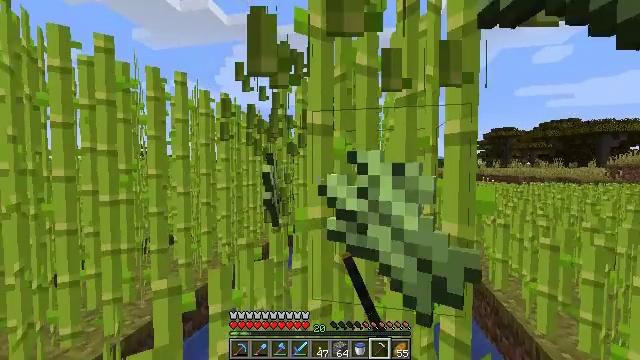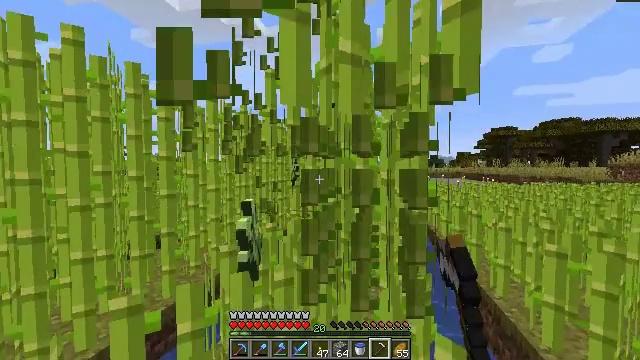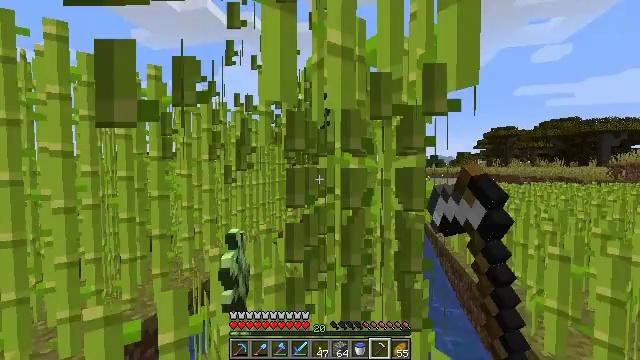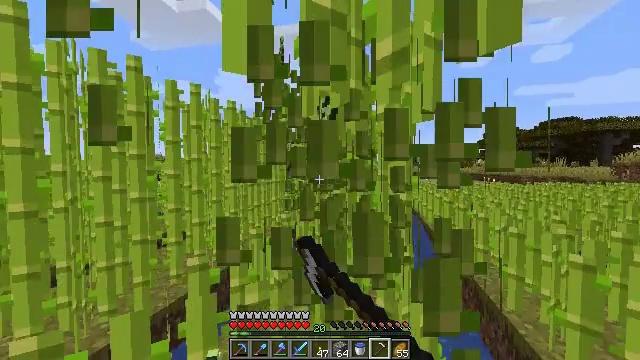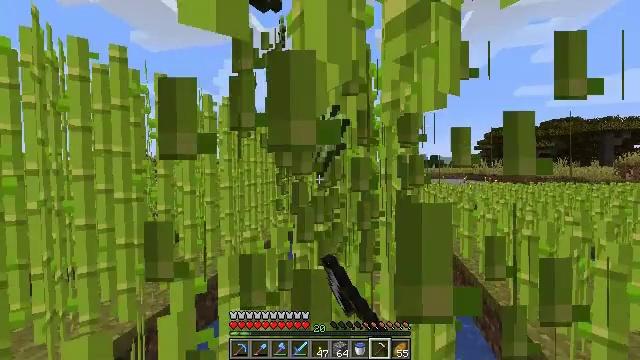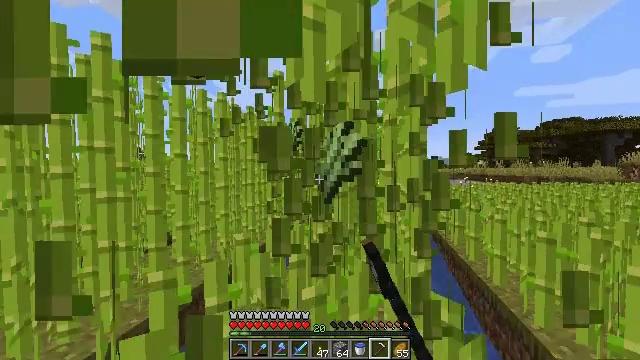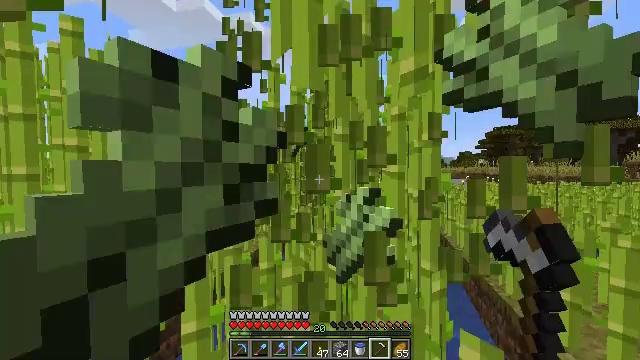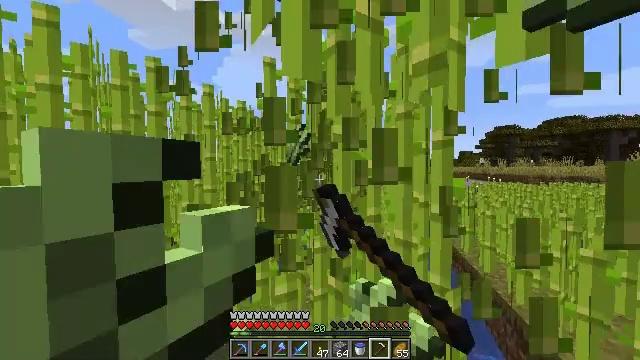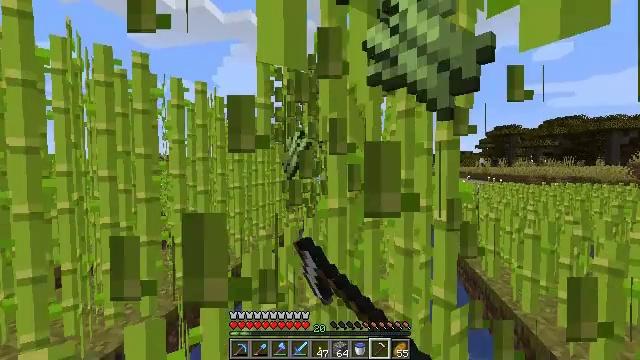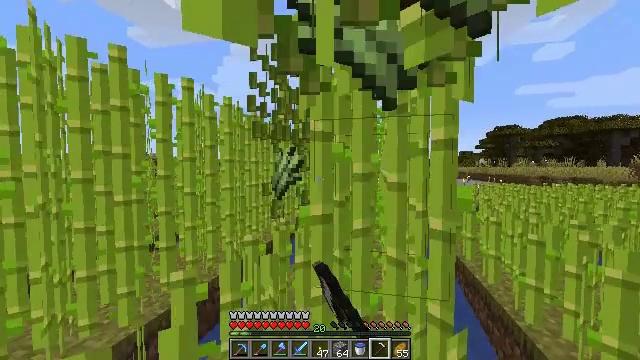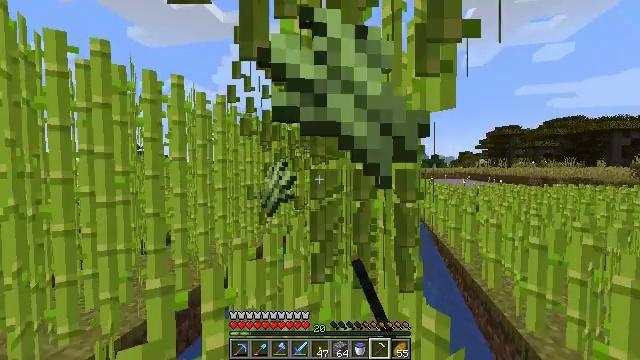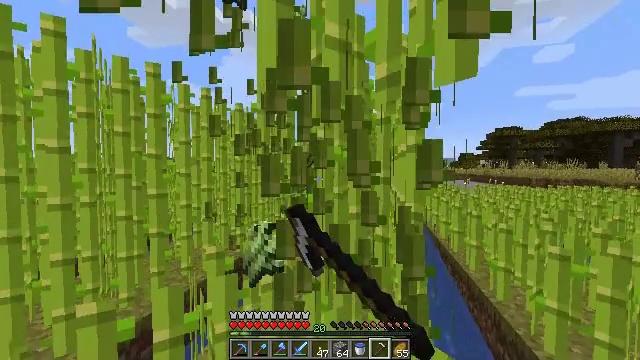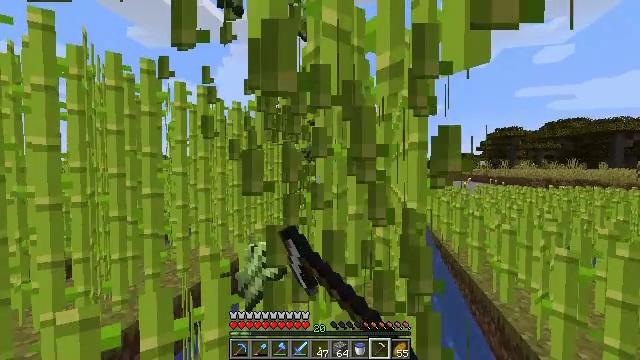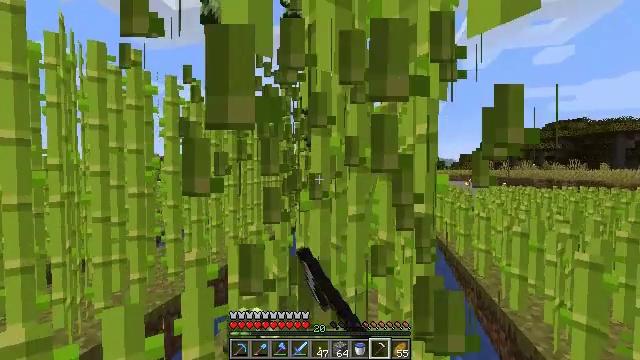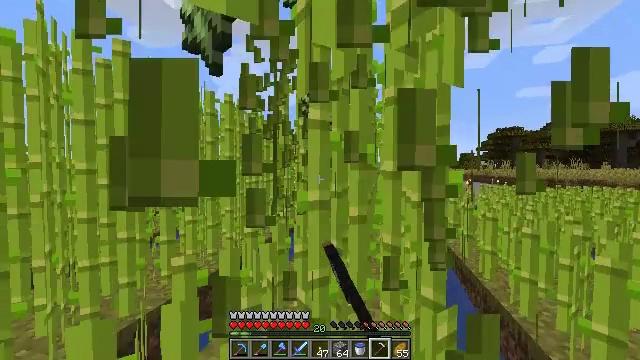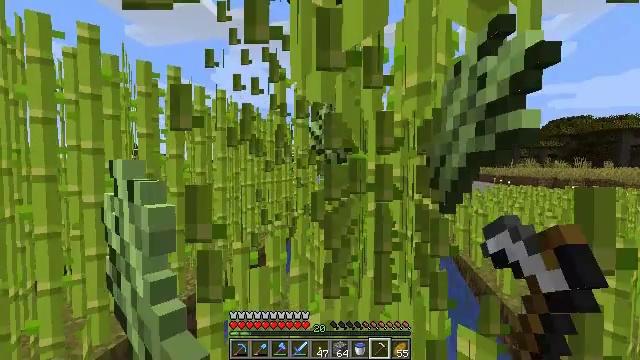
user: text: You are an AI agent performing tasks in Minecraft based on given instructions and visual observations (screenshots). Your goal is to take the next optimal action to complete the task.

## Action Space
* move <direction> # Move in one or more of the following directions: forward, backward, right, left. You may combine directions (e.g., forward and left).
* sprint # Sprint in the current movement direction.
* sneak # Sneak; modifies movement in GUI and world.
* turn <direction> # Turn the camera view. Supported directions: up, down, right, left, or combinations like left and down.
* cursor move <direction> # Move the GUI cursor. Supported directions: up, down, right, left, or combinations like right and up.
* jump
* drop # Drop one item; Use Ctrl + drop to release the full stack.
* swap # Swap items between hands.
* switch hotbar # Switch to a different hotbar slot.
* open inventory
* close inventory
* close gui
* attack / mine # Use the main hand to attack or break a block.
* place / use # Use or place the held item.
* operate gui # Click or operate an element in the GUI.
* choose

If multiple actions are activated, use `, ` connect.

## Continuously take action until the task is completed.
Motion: motion action
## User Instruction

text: Break the sugar cane.
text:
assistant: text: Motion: move forward and move right, attack / mine
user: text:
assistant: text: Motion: move forward, attack / mine
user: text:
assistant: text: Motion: move forward, attack / mine
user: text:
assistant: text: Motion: move forward, attack / mine
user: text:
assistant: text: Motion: move forward, attack / mine
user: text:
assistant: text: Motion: move forward, attack / mine
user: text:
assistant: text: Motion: move forward, attack / mine
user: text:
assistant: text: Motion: move forward and move right, attack / mine
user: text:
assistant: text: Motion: move forward and move right, attack / mine
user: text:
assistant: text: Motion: move forward, attack / mine
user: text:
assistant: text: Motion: move forward, attack / mine
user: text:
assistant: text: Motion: move forward, attack / mine
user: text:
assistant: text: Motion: move forward, attack / mine
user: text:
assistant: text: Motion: move forward, attack / mine
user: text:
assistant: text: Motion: move forward, attack / mine
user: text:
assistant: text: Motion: move forward and move right, attack / mine
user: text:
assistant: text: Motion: move forward and move right, attack / mine
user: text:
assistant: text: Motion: move forward, attack / mine
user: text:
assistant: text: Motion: move forward, attack / mine
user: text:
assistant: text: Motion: move forward, attack / mine
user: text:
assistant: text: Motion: move forward, attack / mine
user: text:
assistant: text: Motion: move forward, attack / mine
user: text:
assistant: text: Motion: move forward, attack / mine
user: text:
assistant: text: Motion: move forward, attack / mine
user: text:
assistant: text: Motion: move forward, attack / mine
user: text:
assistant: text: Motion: move forward and move right, attack / mine
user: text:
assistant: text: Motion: move forward and move right, attack / mine
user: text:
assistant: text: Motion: move forward and move right, attack / mine
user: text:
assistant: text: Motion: move forward and move right, attack / mine
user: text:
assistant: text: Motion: move forward, attack / mine